Field crop: maize
Growth stage: 1
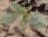
Species: datura